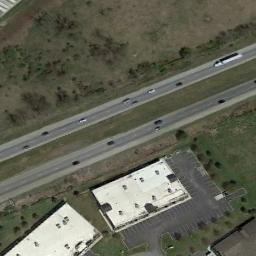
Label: freeway